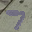
Label: 7